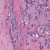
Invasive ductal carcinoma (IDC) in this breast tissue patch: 1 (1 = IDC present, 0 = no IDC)